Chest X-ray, AP view. Patient: 52 years old, sex M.
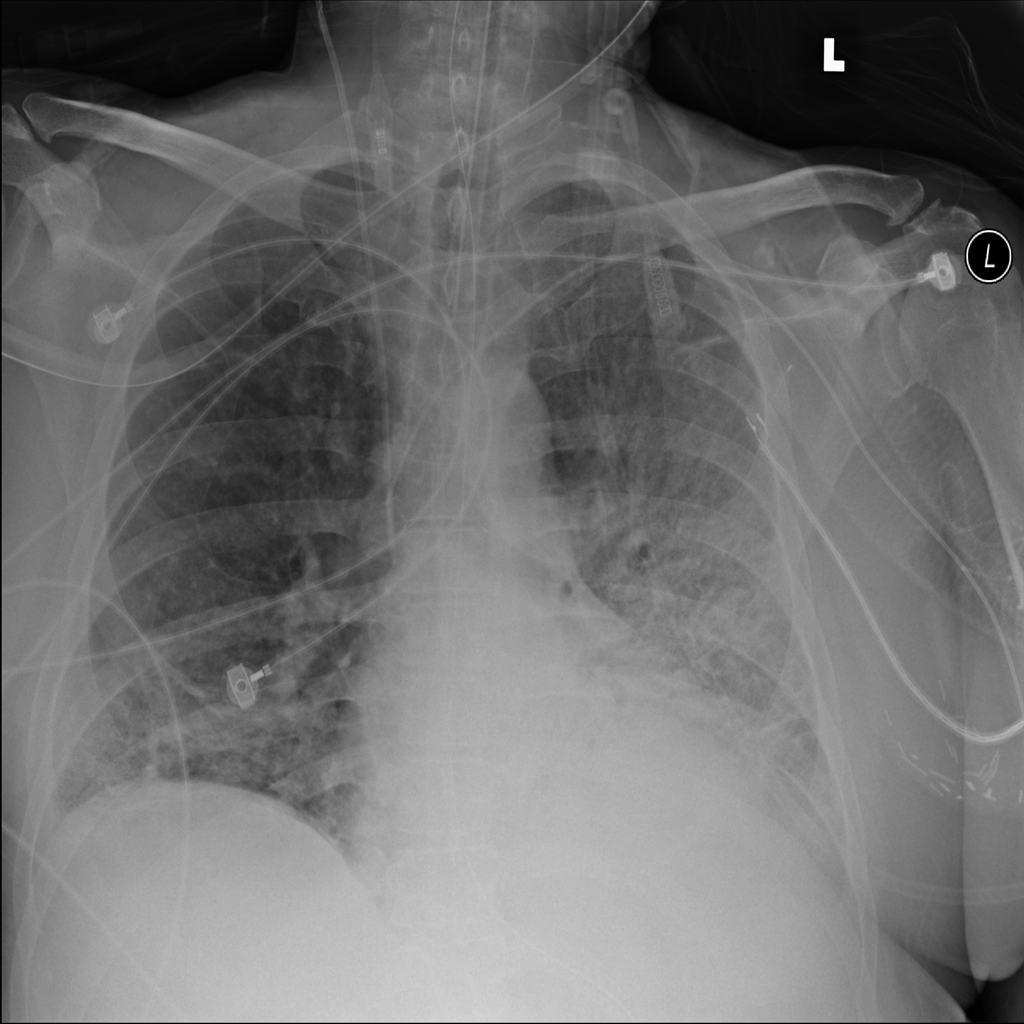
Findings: Fibrosis, Infiltration